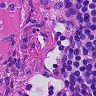
Metastatic tissue present: no